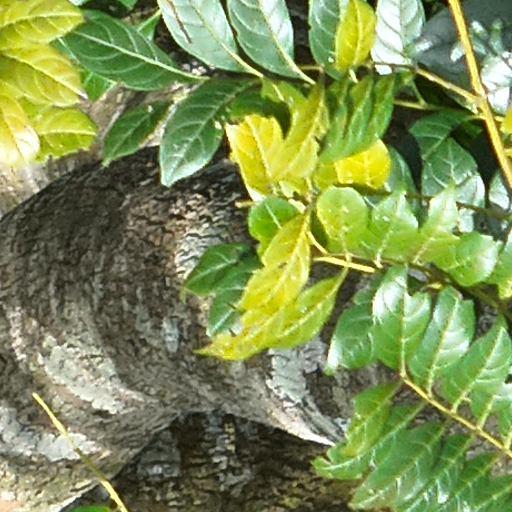
Species: Jacaranda copaia
GBIF accepted scientific name: Jacaranda copaia
Crown area (m\u00b2): 163.32